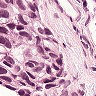
Metastatic tissue present: yes